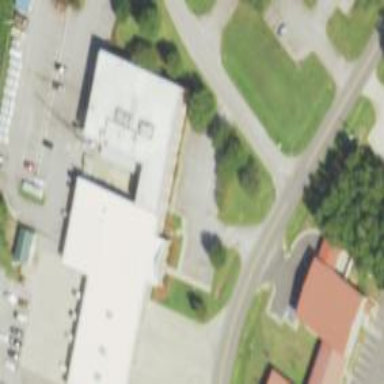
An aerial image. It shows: Public building.